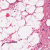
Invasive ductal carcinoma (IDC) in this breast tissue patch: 0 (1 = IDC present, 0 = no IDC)